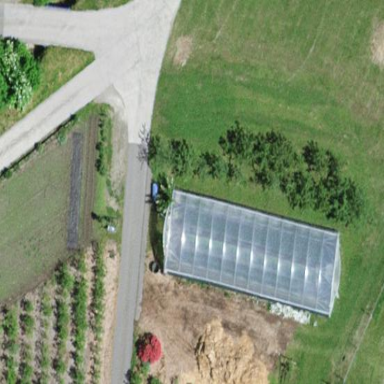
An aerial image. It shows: Greenhouse.